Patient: sex M, age 62
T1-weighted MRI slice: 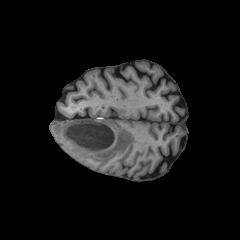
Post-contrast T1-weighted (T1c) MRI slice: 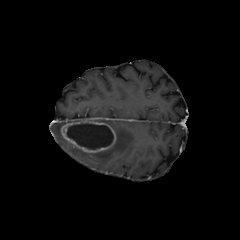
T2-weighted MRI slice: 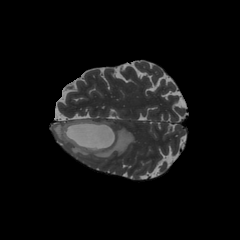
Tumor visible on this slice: yes
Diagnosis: Glioblastoma, IDH-wildtype
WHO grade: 4